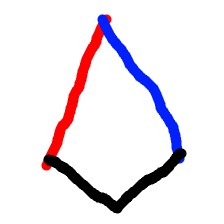
Shape: kite